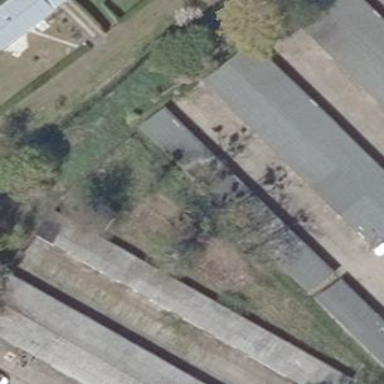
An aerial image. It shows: Group of garages.